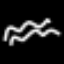
Label: squiggle